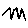
Label: zigzag